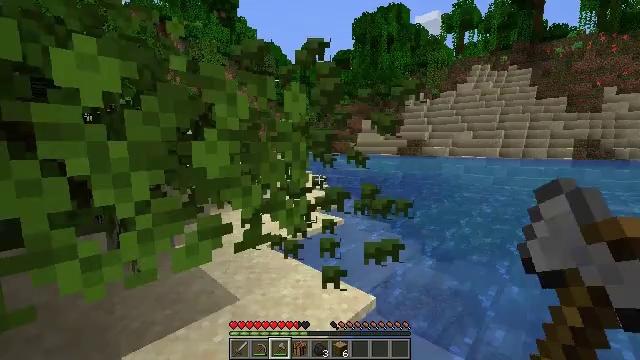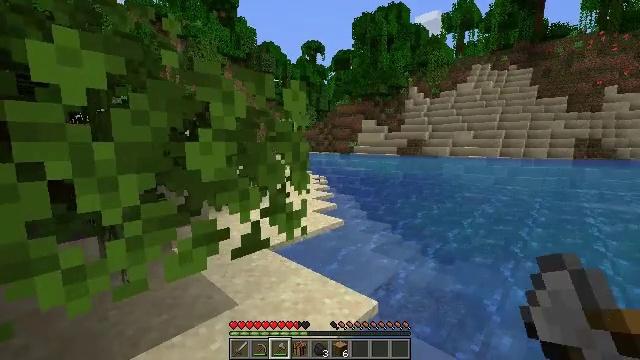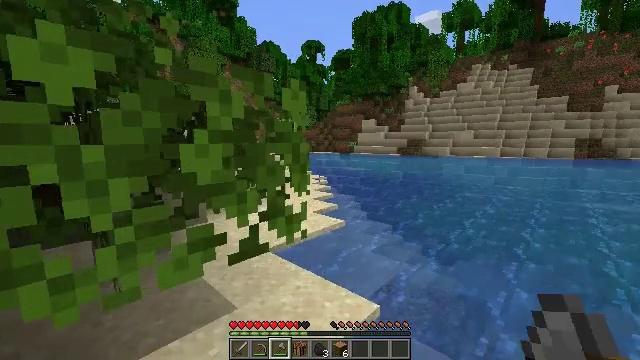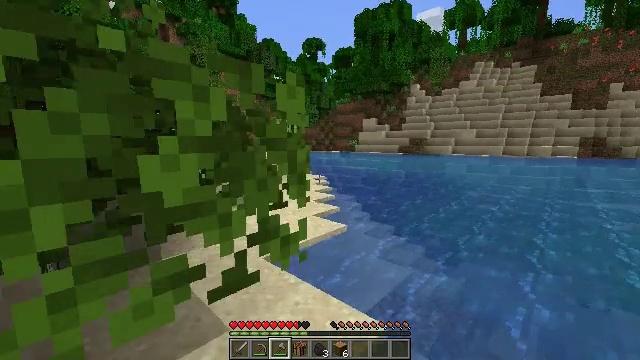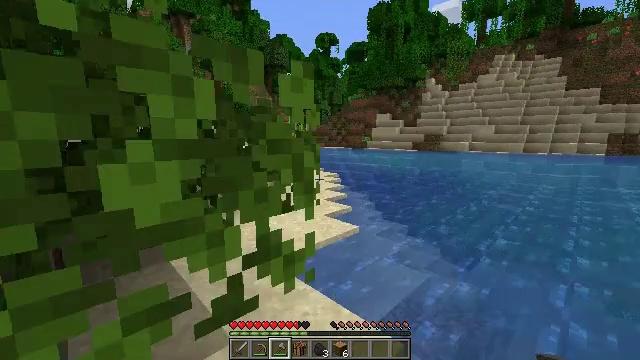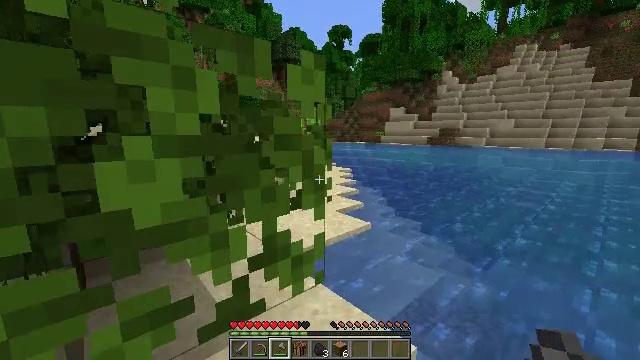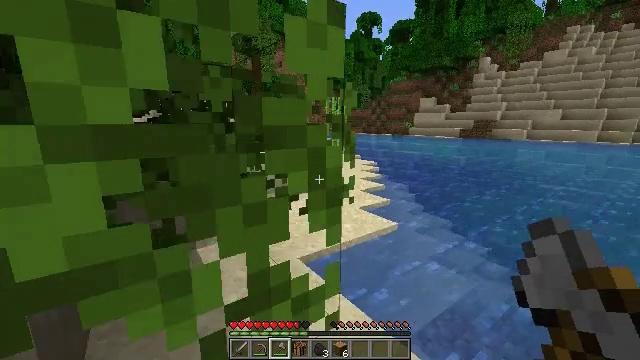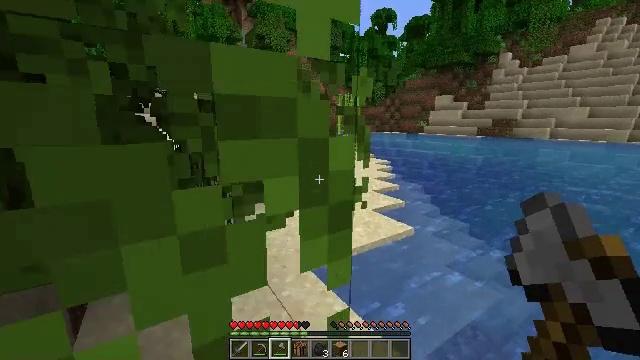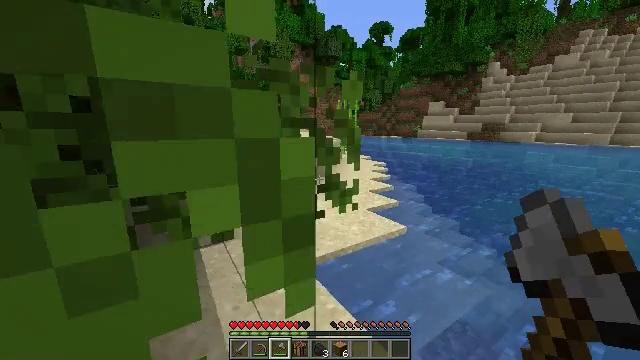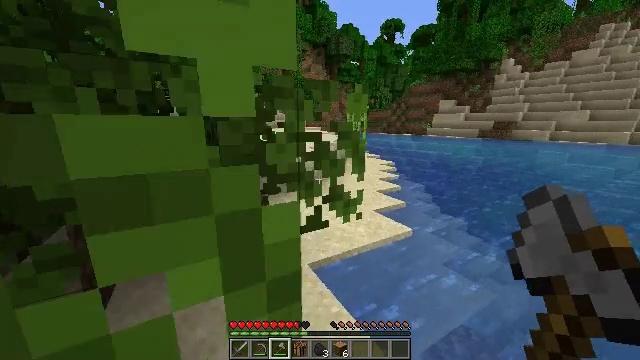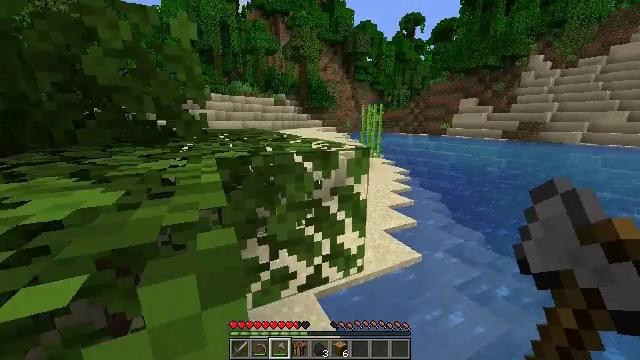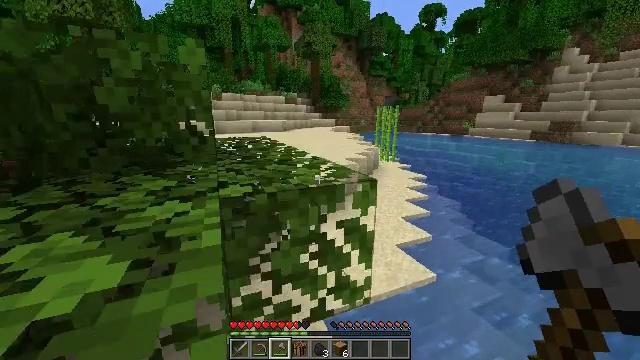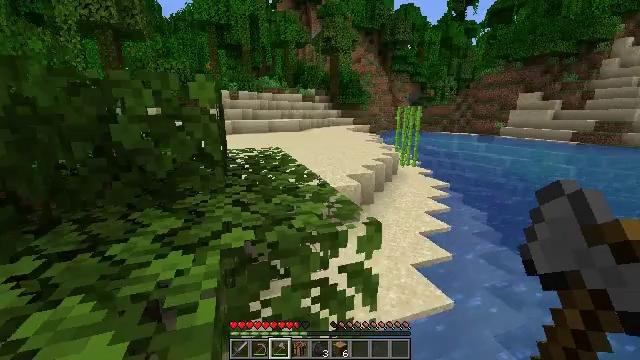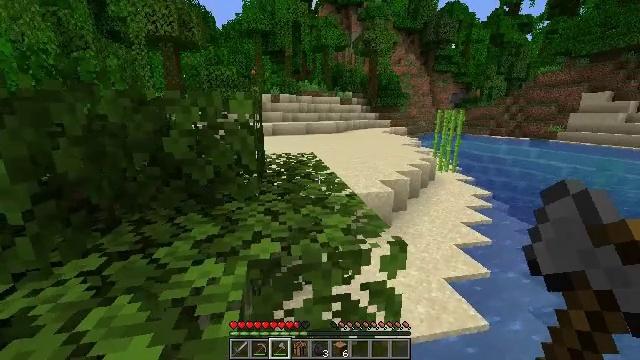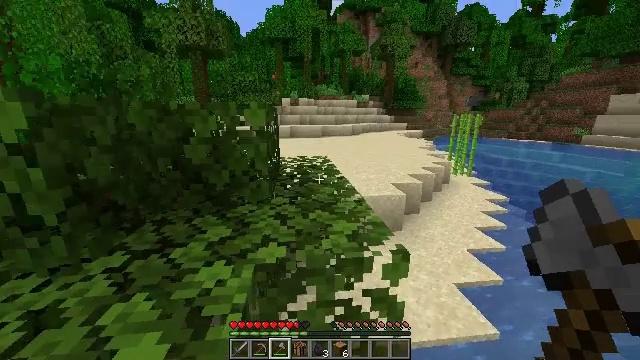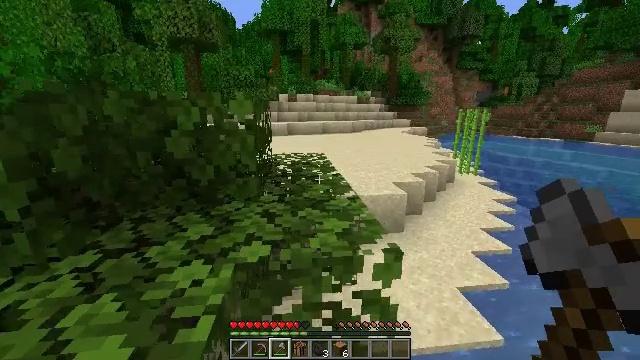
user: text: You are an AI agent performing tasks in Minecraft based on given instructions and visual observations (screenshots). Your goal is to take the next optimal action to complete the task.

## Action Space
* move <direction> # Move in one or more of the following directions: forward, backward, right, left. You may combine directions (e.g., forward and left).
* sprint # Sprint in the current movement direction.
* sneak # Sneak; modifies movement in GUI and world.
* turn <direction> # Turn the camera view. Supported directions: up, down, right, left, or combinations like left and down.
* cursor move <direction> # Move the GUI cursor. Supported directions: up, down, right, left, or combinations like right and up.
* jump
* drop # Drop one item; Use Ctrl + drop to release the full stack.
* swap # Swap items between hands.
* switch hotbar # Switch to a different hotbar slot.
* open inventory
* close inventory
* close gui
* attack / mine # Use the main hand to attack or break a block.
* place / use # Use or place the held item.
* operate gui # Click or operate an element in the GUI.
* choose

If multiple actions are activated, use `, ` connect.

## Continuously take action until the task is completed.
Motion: motion action
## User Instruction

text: Break the sugar cane.
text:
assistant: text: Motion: move forward, attack / mine
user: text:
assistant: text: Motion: move forward, attack / mine
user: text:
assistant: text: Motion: move forward, attack / mine
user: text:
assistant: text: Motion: move forward, turn left
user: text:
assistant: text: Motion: move forward, turn left and down
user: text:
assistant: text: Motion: move forward, turn left and down
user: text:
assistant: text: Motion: move forward, sprint, turn left
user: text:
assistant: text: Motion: move forward, sprint
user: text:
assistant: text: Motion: move forward, sprint, turn left and down, jump
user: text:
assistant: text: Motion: move forward, sprint, turn left, jump
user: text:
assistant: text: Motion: move forward, sprint, turn left, jump
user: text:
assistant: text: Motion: move forward, sprint, turn left, jump
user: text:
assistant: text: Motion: move forward, sprint, turn left, jump
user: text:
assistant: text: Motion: move forward, sprint, turn left, jump
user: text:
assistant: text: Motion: move forward, sprint, jump
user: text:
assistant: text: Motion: move forward, sprint, jump
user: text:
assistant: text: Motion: move forward, sprint, jump
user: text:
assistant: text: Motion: move forward, sprint, turn right and down, jump
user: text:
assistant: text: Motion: move forward, sprint, turn right and down, jump
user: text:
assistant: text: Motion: move forward, sprint, turn right, jump
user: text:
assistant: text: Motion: move forward, sprint, jump
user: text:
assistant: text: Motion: move forward, sprint, jump
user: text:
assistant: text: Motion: move forward, sprint, jump
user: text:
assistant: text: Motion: move forward, sprint, turn left, jump
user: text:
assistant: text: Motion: move forward, sprint, turn left, jump
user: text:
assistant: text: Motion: move forward, sprint, turn left, jump
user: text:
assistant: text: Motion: move forward, sprint, jump
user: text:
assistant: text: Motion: move forward, sprint, jump
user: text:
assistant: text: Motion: move forward, sprint, jump
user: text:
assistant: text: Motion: move forward, sprint, jump